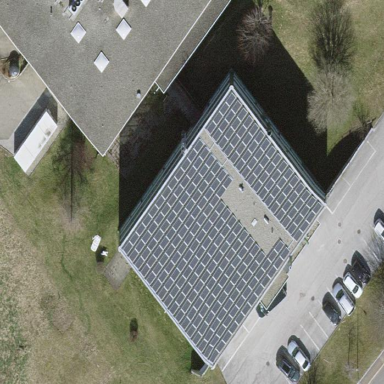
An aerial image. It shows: Solar power generator utilizing photovoltaic technology with solar photovoltaic panels.